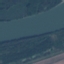
Land use / land cover: River